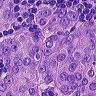
Metastatic tissue present: yes